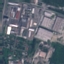
Label: Industrial